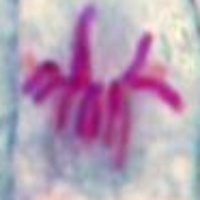
Label: metaphase